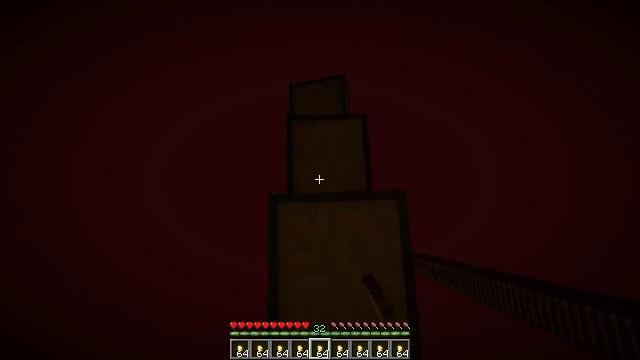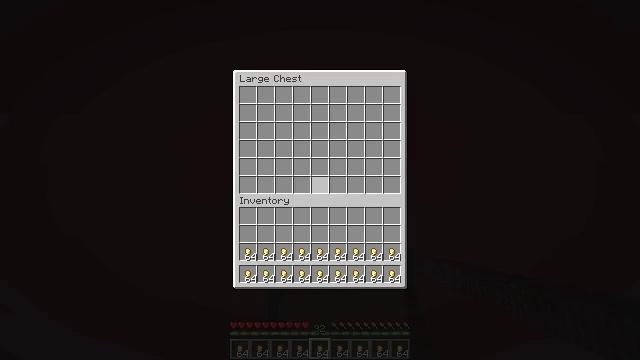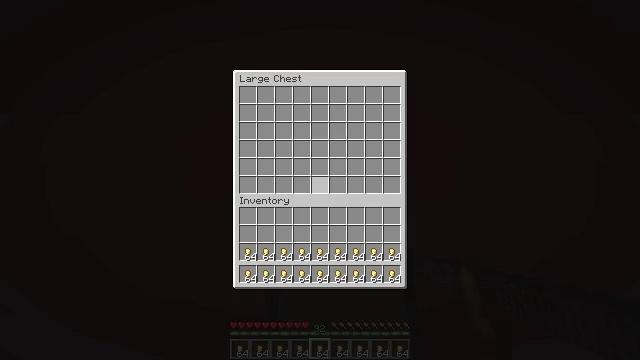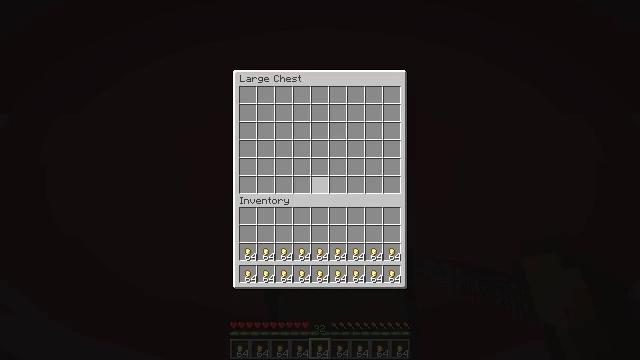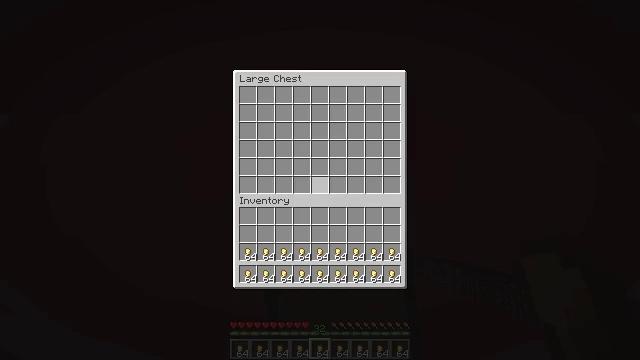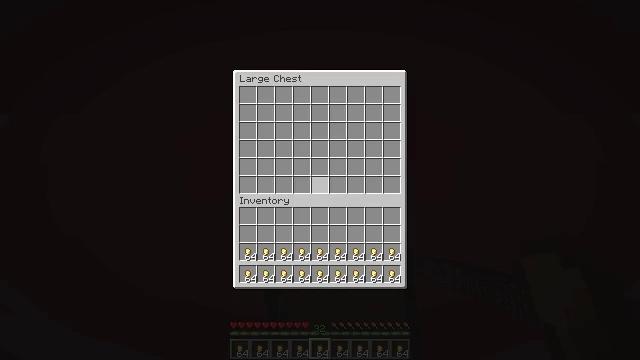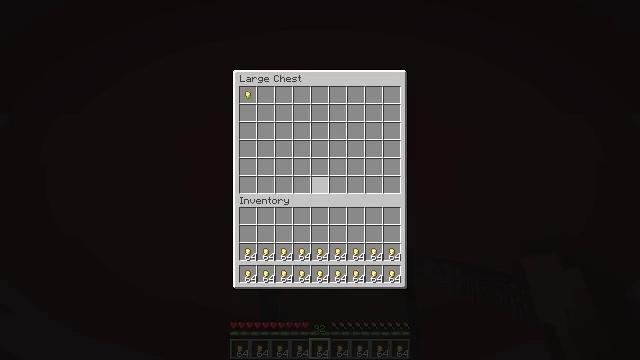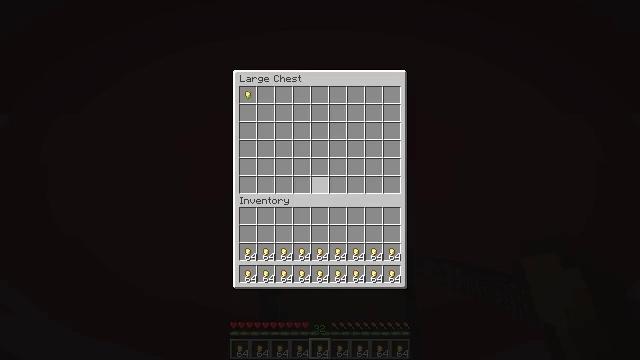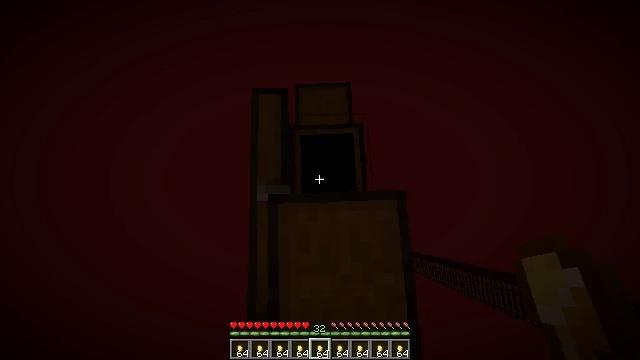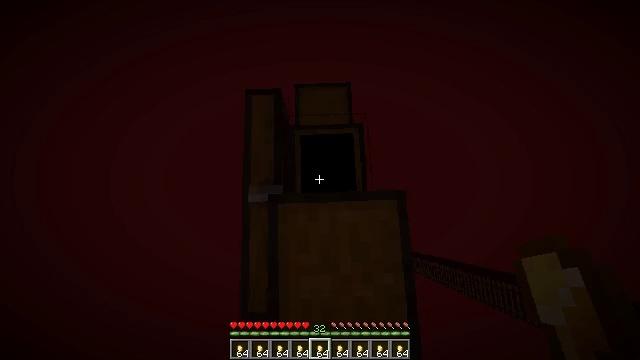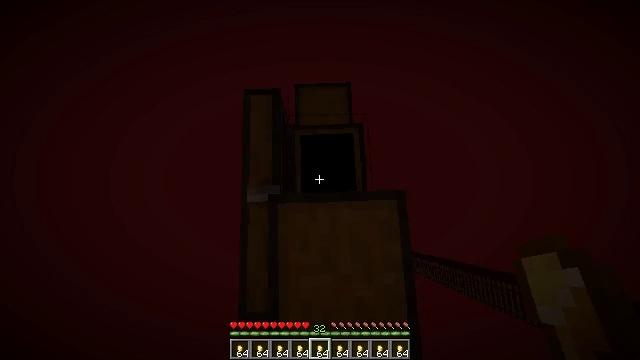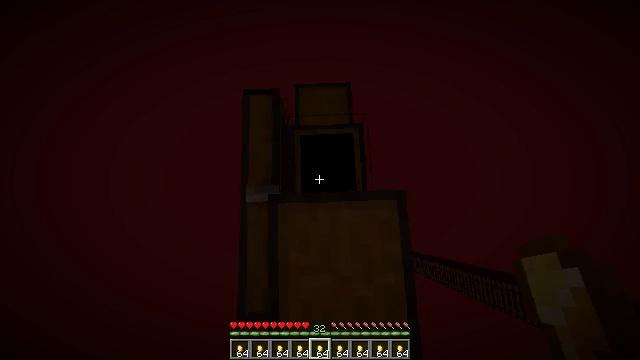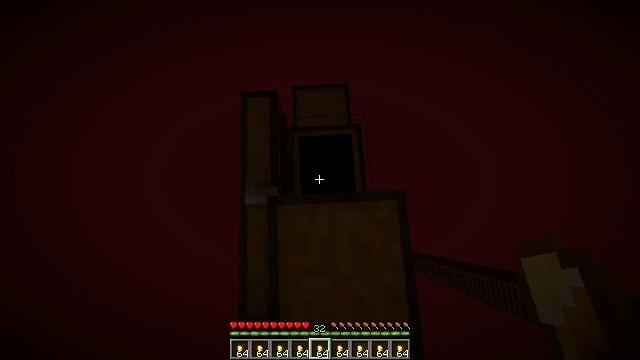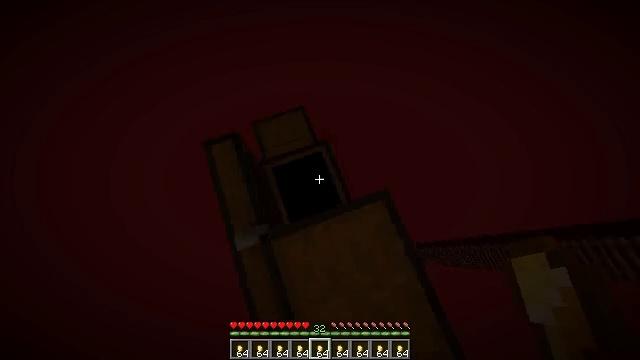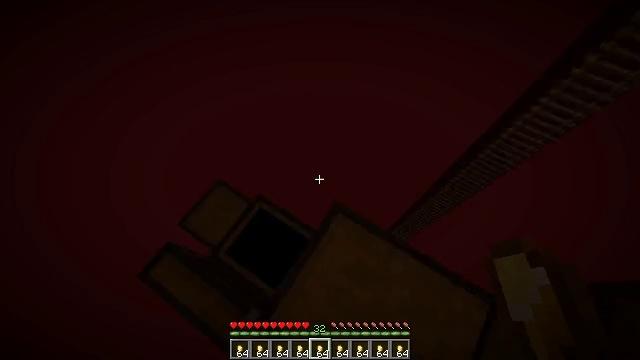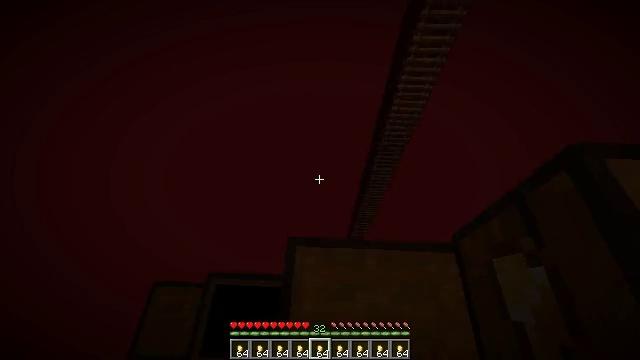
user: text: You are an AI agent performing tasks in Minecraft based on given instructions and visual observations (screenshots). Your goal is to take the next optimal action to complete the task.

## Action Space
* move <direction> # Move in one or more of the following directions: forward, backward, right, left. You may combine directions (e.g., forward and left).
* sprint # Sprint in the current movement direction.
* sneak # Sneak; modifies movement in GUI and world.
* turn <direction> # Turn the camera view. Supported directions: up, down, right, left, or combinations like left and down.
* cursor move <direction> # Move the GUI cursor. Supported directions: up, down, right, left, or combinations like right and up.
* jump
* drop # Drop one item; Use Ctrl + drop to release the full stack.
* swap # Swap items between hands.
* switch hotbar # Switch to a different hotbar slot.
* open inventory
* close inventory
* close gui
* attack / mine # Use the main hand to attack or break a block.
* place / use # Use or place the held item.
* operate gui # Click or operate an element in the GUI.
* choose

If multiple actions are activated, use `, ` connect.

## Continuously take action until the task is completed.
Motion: motion action
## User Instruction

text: Smelt gold ore into a gold ingot.
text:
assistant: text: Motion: no_op
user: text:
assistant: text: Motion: no_op
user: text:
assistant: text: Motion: no_op
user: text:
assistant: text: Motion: no_op
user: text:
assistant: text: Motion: no_op
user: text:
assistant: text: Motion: no_op
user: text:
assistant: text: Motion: no_op
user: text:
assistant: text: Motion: close inventory
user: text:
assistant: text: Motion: close inventory
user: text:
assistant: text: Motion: close inventory
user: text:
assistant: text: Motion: no_op
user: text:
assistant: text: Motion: no_op
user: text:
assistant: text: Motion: turn right and up
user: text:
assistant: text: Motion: turn right and up
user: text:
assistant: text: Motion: turn right and up
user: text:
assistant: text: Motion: turn right and up
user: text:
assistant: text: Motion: turn left and up
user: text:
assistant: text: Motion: turn left and up
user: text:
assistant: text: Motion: no_op
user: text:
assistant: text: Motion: turn right
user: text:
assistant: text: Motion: turn right
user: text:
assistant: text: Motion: turn left and down
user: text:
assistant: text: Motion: turn left and down
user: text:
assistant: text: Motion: turn left and down
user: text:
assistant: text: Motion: turn left and down
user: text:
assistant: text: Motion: turn left and down
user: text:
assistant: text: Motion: turn left and down
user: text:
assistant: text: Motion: no_op
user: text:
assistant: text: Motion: use / place
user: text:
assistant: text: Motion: use / place